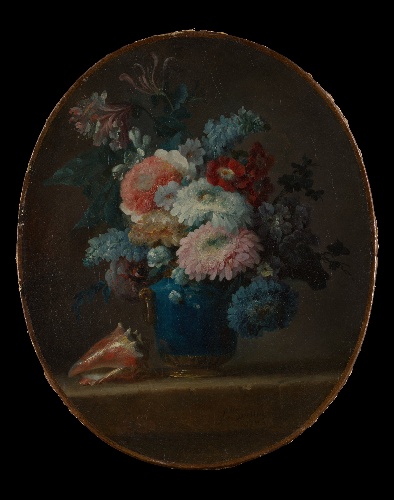
Title: Vase of Flowers and Conch Shell
Artist: Anne Vallayer-Coster
Artist bio: French, Paris 1744–1818 Paris
Date: 1780
Object type: Painting
Classification: Paintings
Medium: Oil on canvas
Dimensions: Oval, 19 3/4 x 15 in. (50.2 x 38.1 cm)
Department: European Paintings
Credit line: Gift of J. Pierpont Morgan, 1906
Accession year: 1907
Repository: Metropolitan Museum of Art, New York, NY
Tags: Still Life|Flowers|Shells|Vases